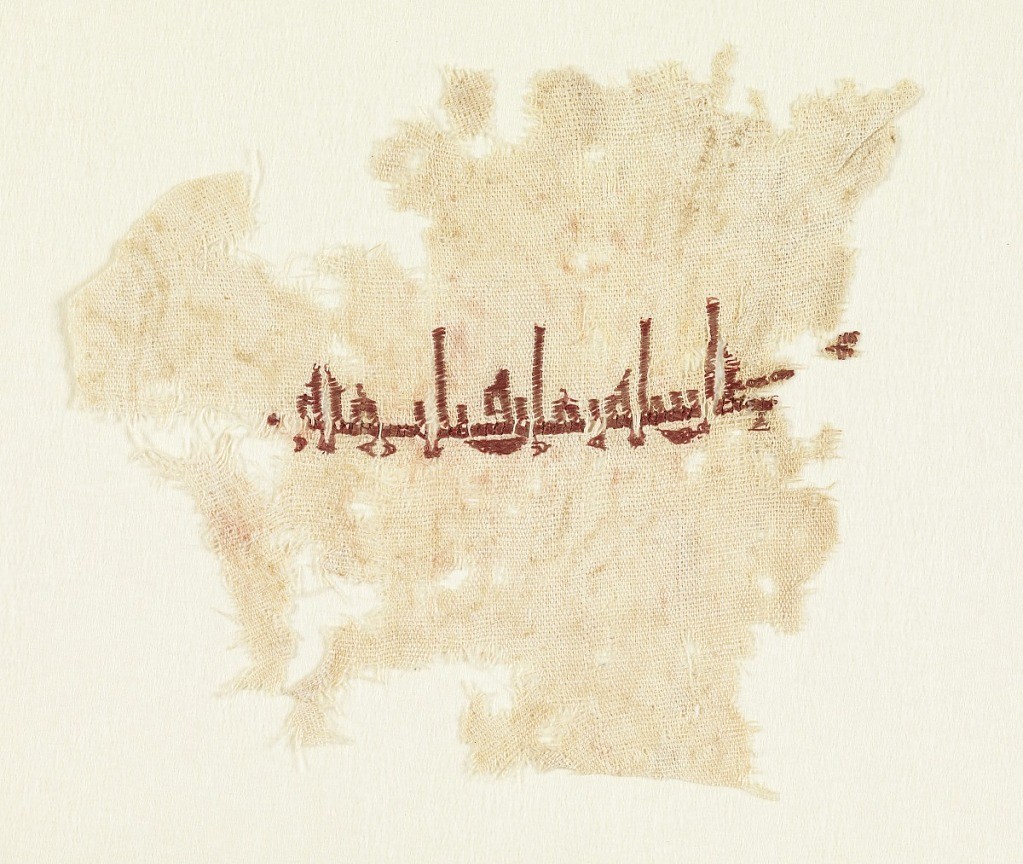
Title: Tiraz embroidery
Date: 11th century
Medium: linen, silk Technique: embroidered on plain weave
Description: Arabic inscription embroidered in red silk on a natural linen ground. Translation: Bismillah ir-Rahman - In the name of God the Merciful.